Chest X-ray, AP view. Patient: 51 years old, sex F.
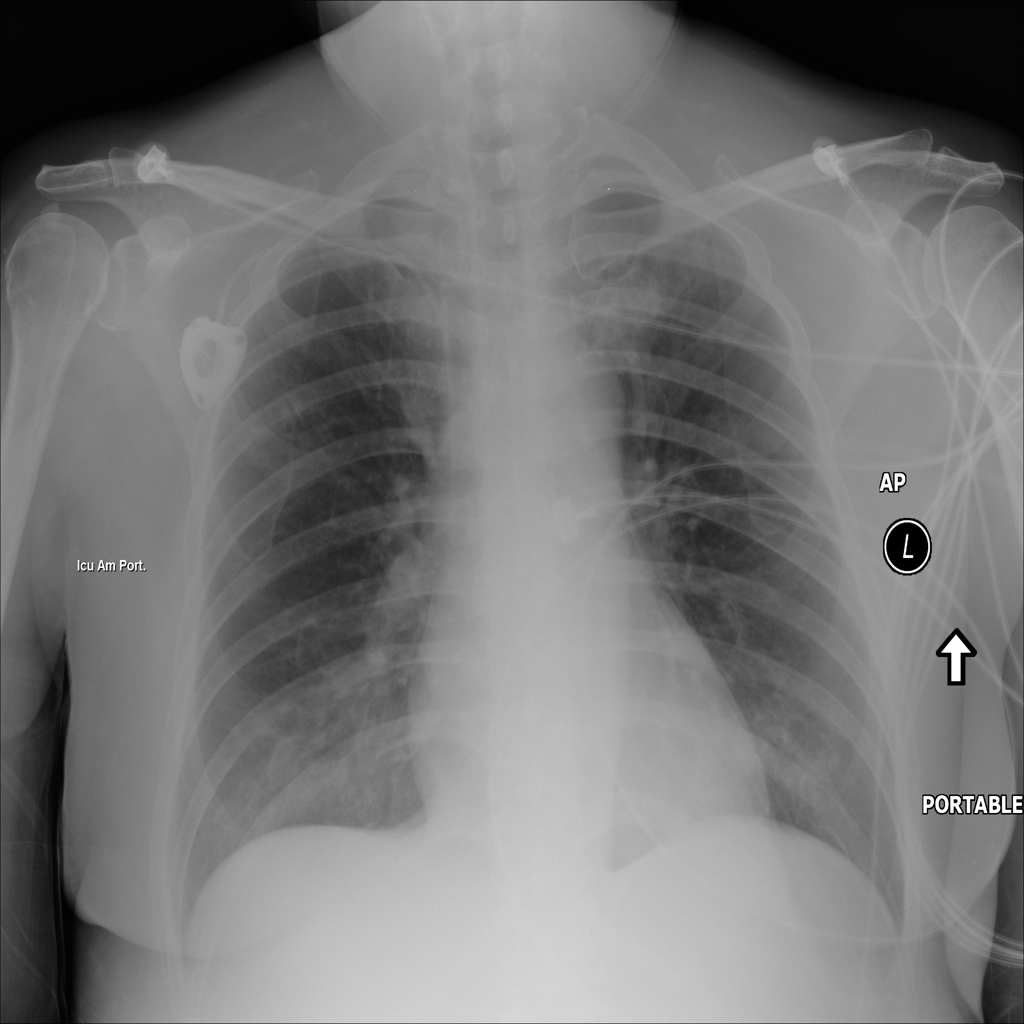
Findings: Infiltration